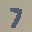
Label: 7